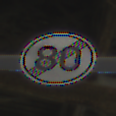
Verkehrszeichen: EndeGeschwindigkeit80
Umgebung: Outdoor, Urban
Tageszeit: Midday
Wetter: Clear
Licht: Natural
Jahreszeit: NotSpecified
Kontrast: LowContrast